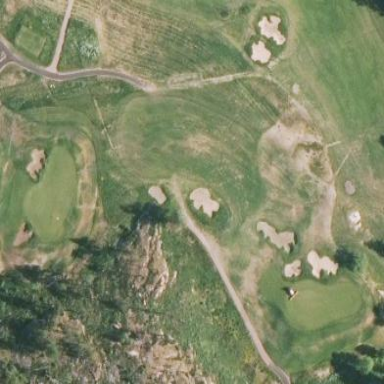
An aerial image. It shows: Golf fairway in the image.